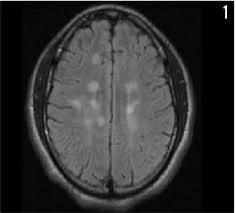
Label: notumor